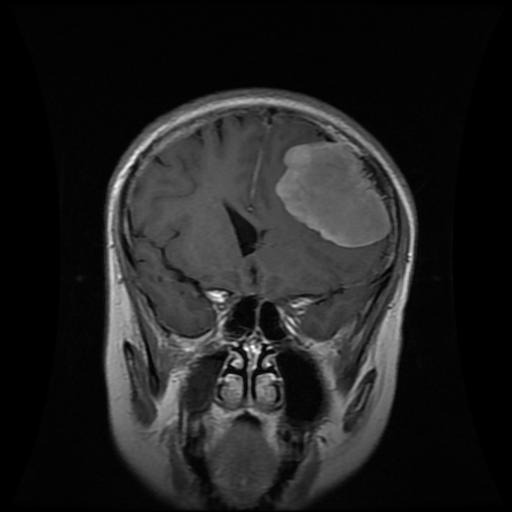
Label: meningioma